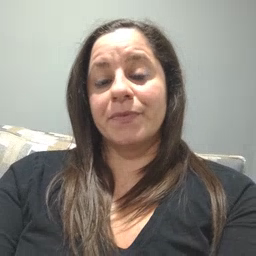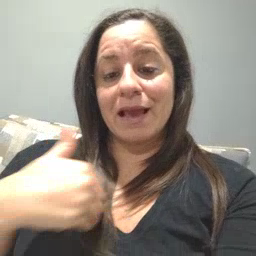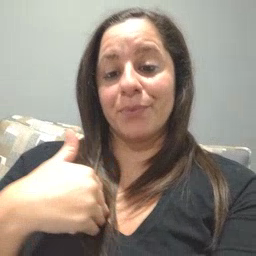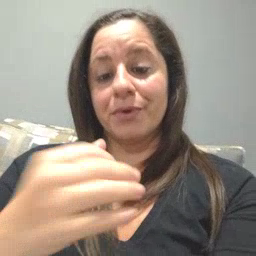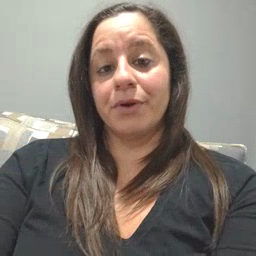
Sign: animal